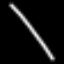
Label: line